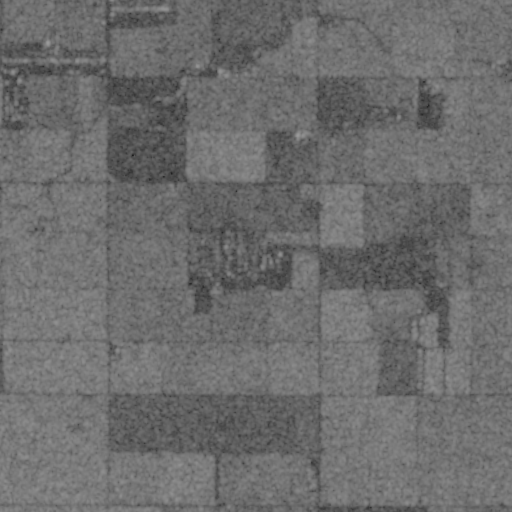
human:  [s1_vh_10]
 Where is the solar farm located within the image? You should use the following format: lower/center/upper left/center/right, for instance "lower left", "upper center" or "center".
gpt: The solar farm is located in the center of the image.
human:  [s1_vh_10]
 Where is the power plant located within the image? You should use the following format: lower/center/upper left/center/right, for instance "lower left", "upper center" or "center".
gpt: There is no power plant in the image.

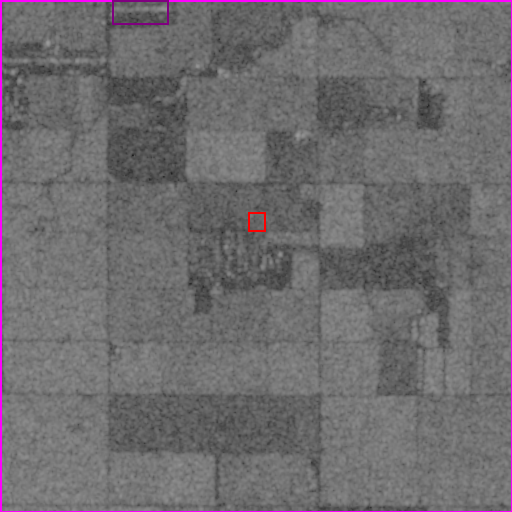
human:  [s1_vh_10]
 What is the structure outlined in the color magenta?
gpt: The structure outlined in magenta is a crop field.
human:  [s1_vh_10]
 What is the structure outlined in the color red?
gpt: The structure outlined in red is a solar farm.
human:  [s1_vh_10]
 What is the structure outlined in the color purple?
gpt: The structure outlined in purple is a building.
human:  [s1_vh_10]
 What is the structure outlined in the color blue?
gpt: There is no blue outline.